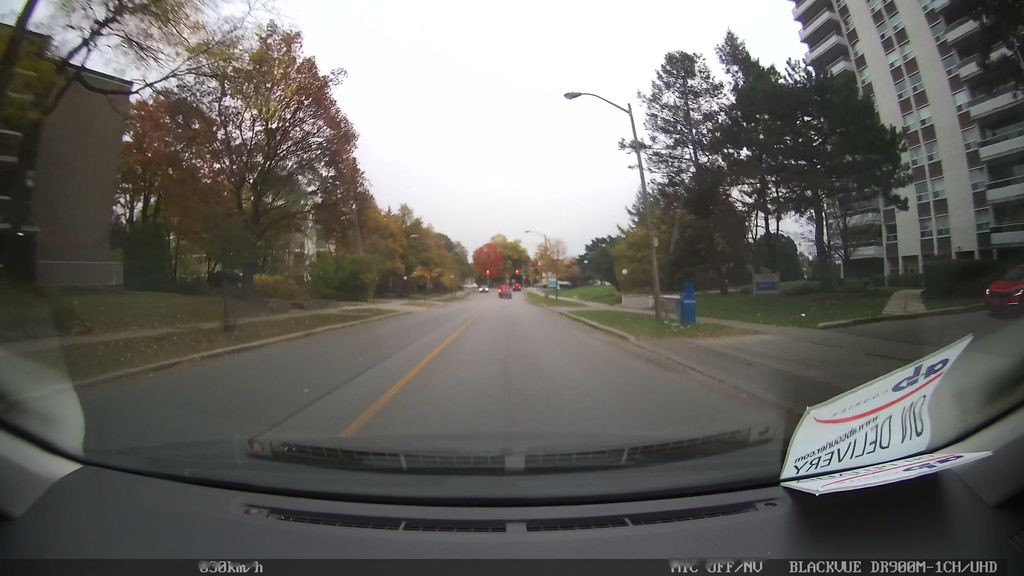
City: toronto